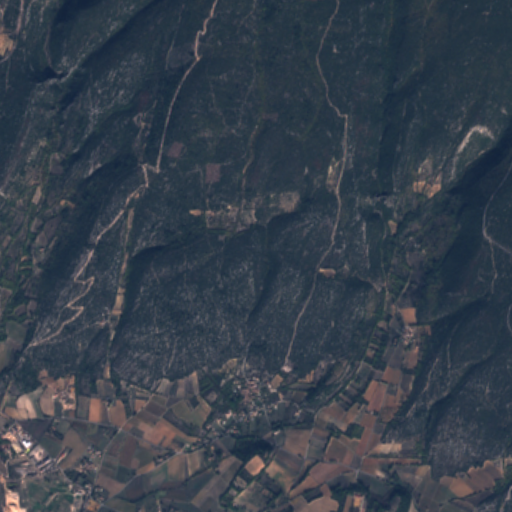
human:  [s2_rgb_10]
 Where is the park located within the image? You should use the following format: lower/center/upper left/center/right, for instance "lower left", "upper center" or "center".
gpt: The park is located in the lower left of the image.
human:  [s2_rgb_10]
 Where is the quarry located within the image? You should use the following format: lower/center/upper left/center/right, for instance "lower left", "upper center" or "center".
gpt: The quarry is located in the lower left of the image.
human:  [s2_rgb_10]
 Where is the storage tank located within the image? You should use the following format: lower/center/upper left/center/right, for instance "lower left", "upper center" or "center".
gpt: The storage tank is located in the upper right of the image.
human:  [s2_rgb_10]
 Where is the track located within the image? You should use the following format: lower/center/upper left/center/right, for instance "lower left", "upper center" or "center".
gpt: There is no track in the image.